Field crop: maize
Growth stage: 1
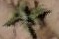
Species: atriplex